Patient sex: M
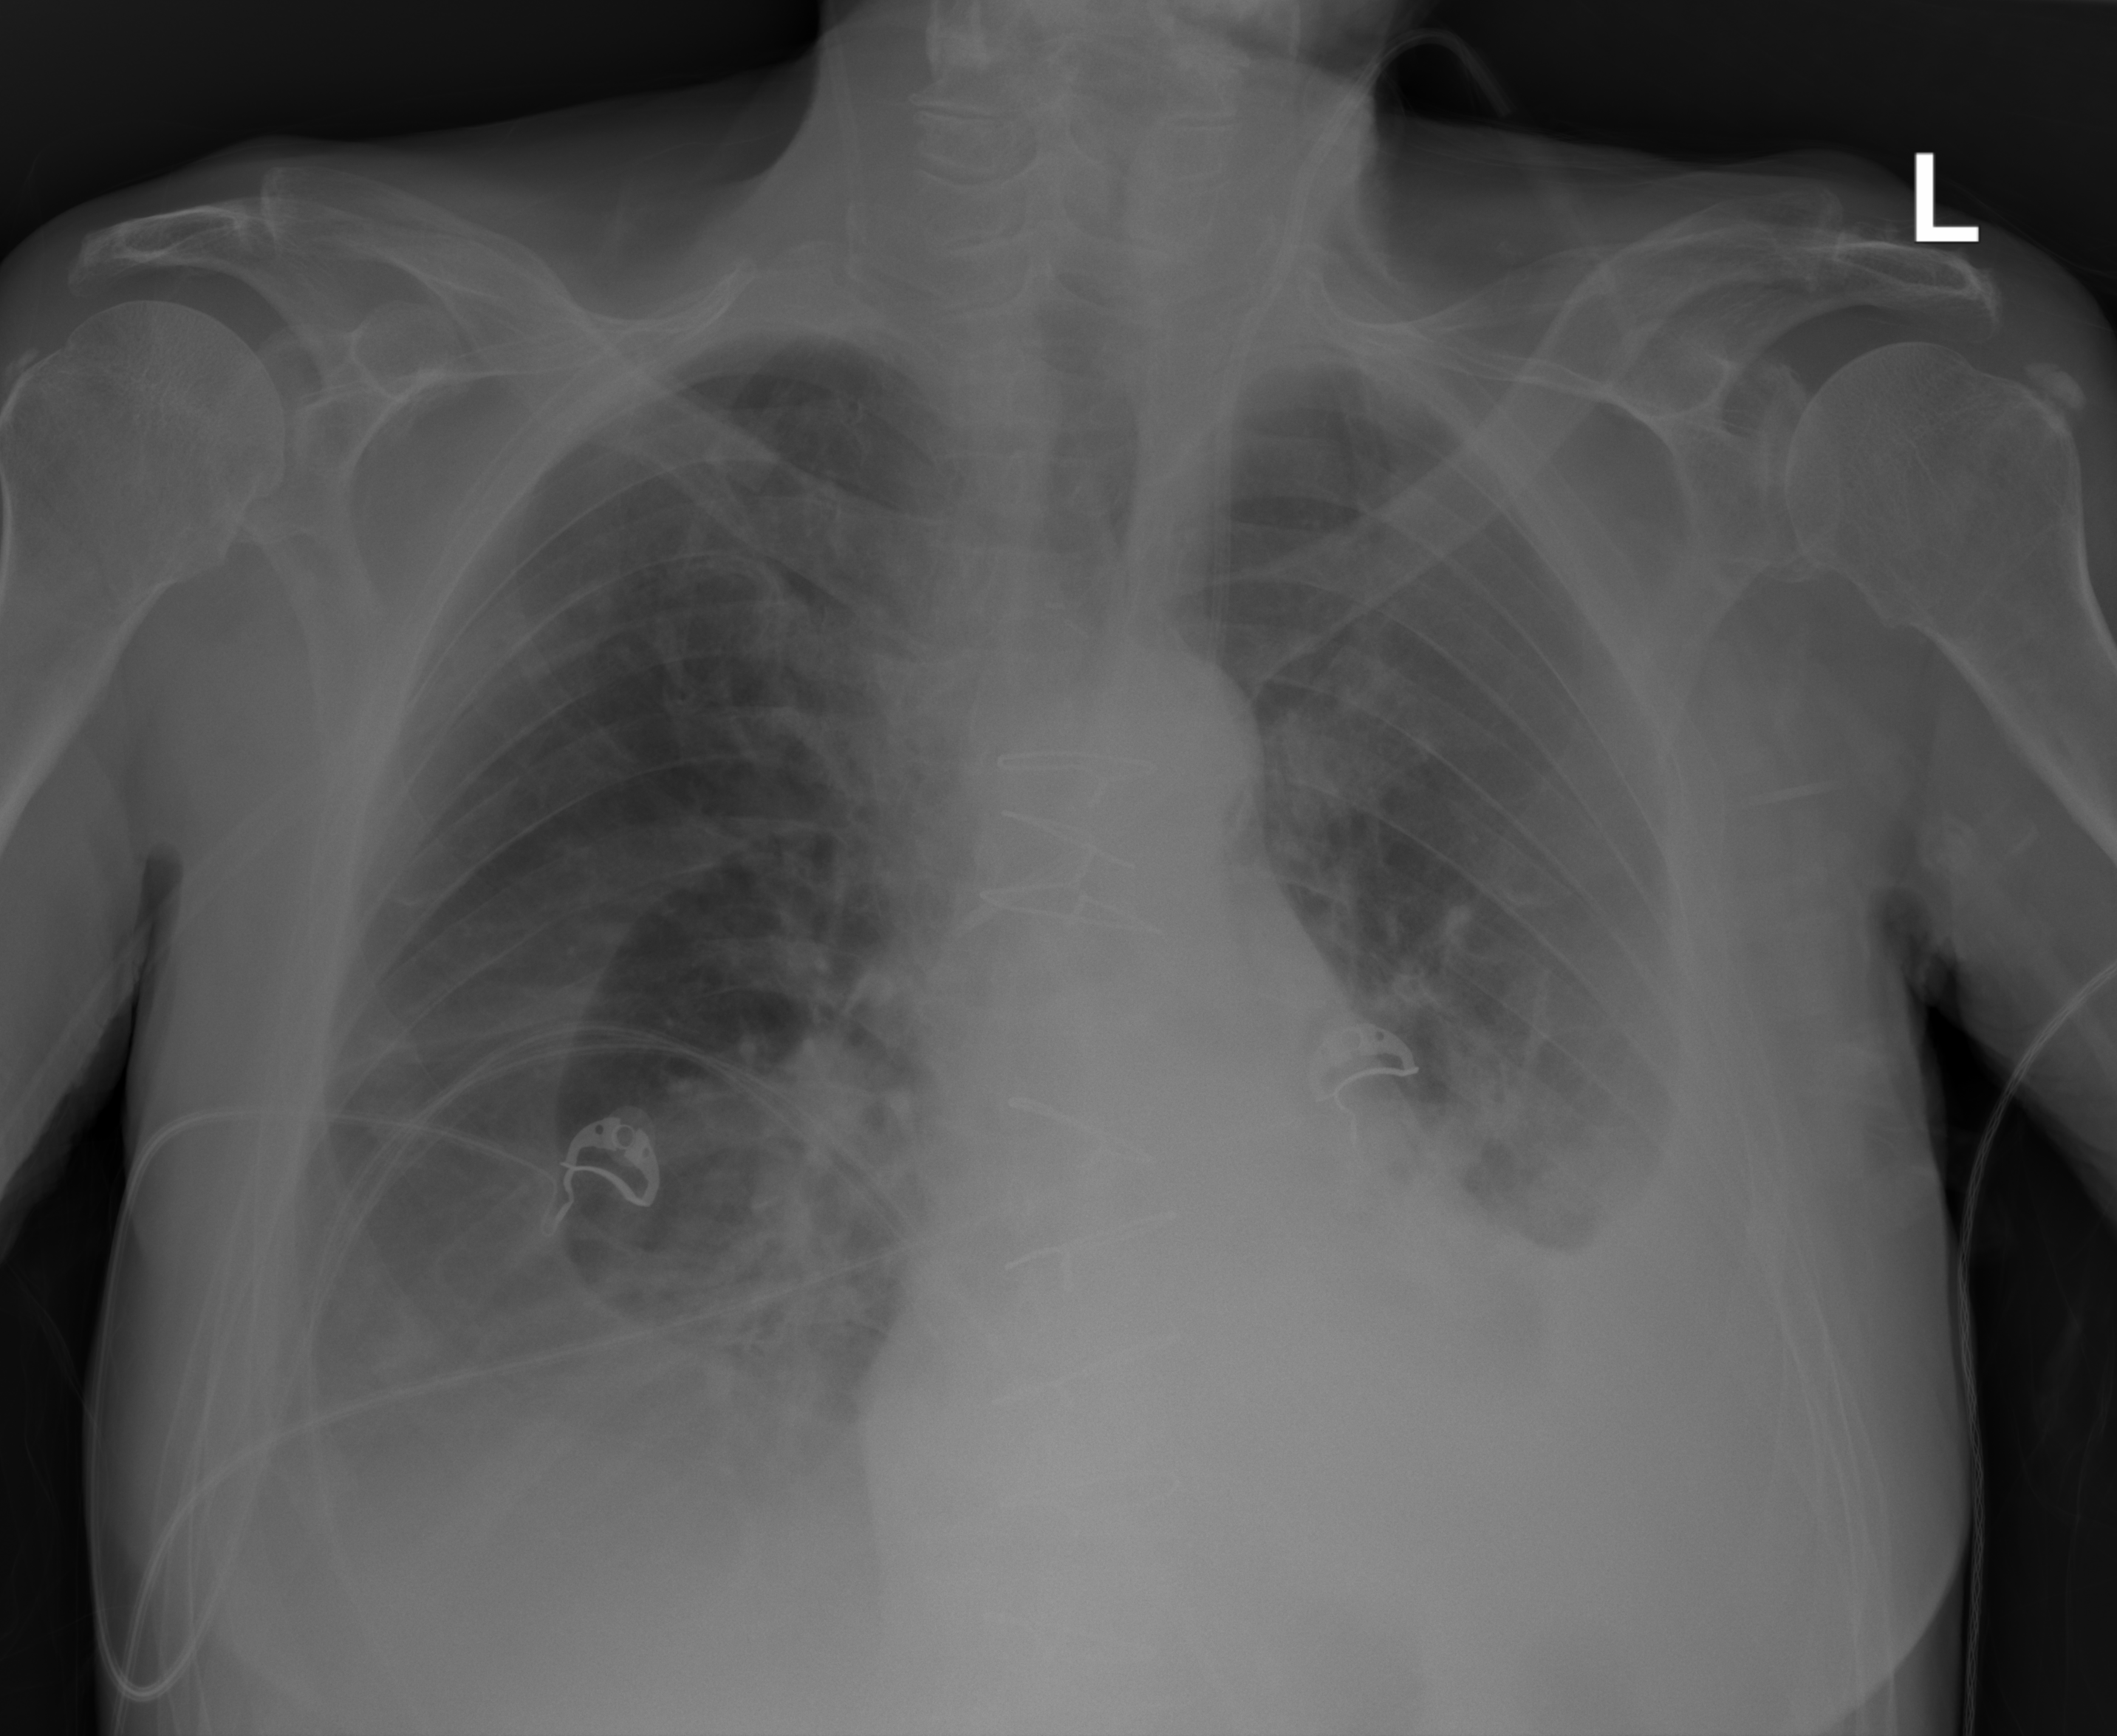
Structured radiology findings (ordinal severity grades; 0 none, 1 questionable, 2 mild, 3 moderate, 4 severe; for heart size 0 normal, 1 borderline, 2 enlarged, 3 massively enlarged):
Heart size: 0
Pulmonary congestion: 0
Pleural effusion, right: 3
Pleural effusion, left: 3
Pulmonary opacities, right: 2
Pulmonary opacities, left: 2
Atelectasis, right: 2
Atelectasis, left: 2